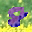
Label: 8